Question: I have a small test website with two DIVS of class "gc-navbar-btn". See image:

I've been trying to change the background to black when the mouse hovers. I know the mouseover function is called as my "alert" test works. But nothing I do has any effect on the "backgroundColor" (also tried "background-color", "background") nothing works. no effect. What am I doing wrong?
'''
$(document).ready(function(){
$('.gc-navbar-btn').mouseover(function () {
$(this).animate({'backgroundColor': '#000000'}, 300); <<---- DOES NOTHING
alert("test"); <-- WORKS- REACHES HERE!
});
$('.gc-navbar-btn').mouseleave(function () {
$(this).animate({'background-color': 'transparent'}, 300);
});
});
'''
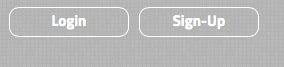
Answer: you should add jquery-ui.js library, for color animation
'''
$(document).ready(function(){
$('.gc-navbar-btn').mouseover(function () {
$(this).animate({
backgroundColor: '#000000',
color: '#FFFFFF',
}, 300);
//alert("test");
});
$('.gc-navbar-btn').mouseleave(function () {
$(this).animate({
'background-color': 'transparent',
color: '#000000'
}, 300);
});
});
'''
'''
<script src="https://ajax.googleapis.com/ajax/libs/jquery/2.1.1/jquery.min.js">
</script>
<script src="//code.jquery.com/ui/1.11.4/jquery-ui.js"></script>
<div class="gc-navbar-btn">Hello World</div>
'''